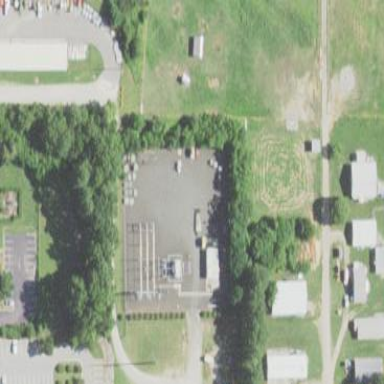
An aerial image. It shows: Distribution power substation secured by fence.